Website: crate-barrel
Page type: billing-address
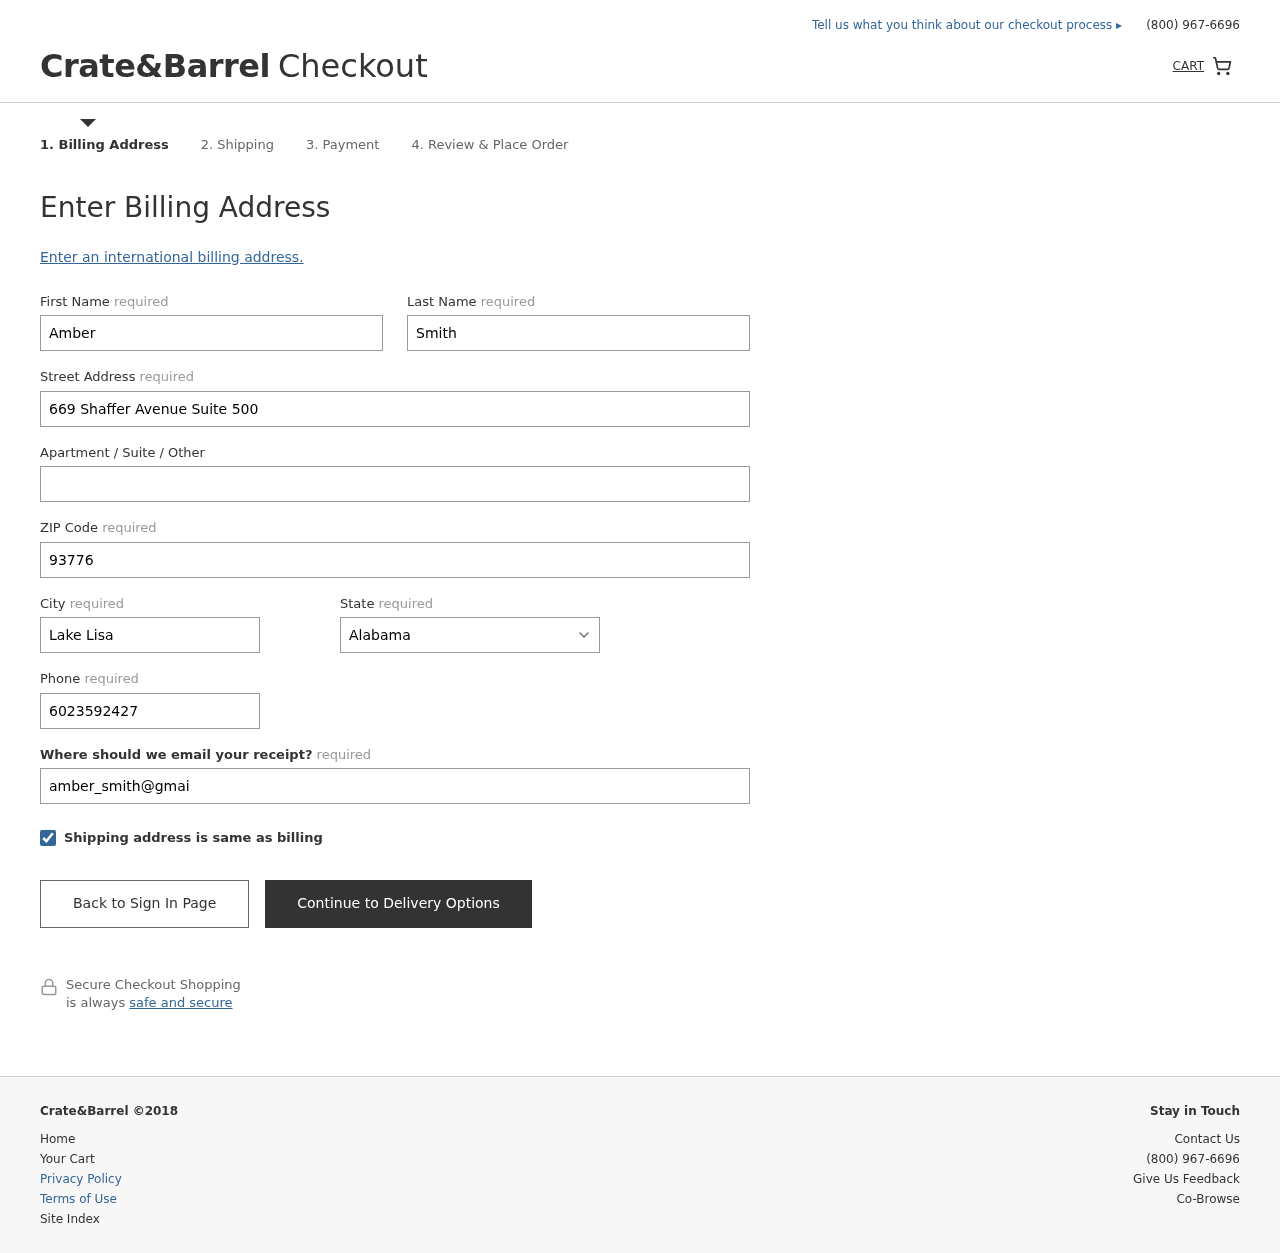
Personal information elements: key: PII_STATE
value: Alabama
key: PII_FIRSTNAME
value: Amber
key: PII_LASTNAME
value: Smith
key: PII_STREET
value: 669 Shaffer Avenue Suite 500
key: PII_POSTCODE
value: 93776
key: PII_CITY
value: Lake Lisa
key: PII_PHONE
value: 6023592427
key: PII_EMAIL
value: amber_smith@gmail.com